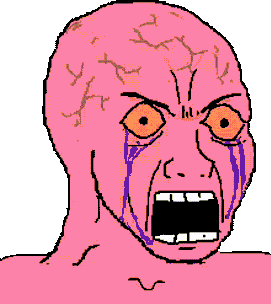
Label: 5_Rage